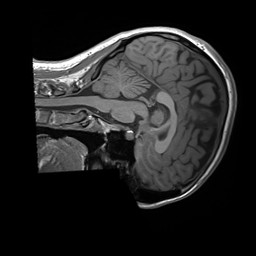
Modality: T1w
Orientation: sagittal
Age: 24
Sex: female
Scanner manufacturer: siemens
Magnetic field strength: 3 T
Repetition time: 1.8 s
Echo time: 0.00232 s